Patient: sex M, age 69
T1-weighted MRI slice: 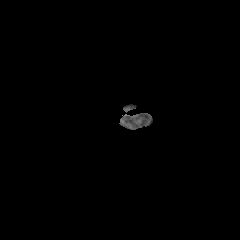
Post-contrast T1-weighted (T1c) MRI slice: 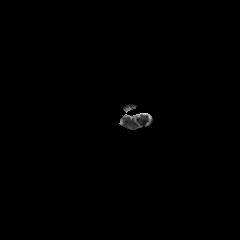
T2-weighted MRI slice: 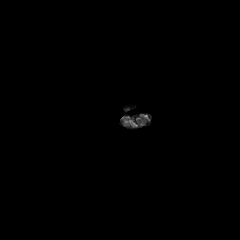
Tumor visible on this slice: no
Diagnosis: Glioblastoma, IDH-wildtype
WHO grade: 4